Question: I'm developing a game and I've found (<URL> and, to solve it, I need to return the intersection position and size.
'''
for (var i = 0; i < rects.length; i++) {
for (var others = 0; others < rects.length; others++) {
if (others != i) {
if (rects[others].y + rects[others].height >= rects[i].y &&
rects[others].x + rects[others].width >= rects[i].x &&
rects[others].x <= rects[i].x + rects[i].width &&
rects[others].y <= rects[i].y + rects[i].height) {
// They're intersecting!
intery = 0; // Intersection Y
interx = 0; // Intersection X
interw = 0; // Intersection Width
interh = 0; // Intersection Height
}
}
}
}
'''

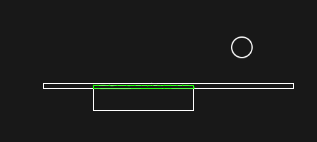
Answer: A Demo: <URL>
If you have 2 rects defined like this:

'''
var r1={
x:40,
y:40,
w:50,
h:30,
}
var r2={
x:60,
y:60,
w:50,
h:30,
}
'''
Then you can calculate their intersection rectangle (if any) like this:

'''
function intersectingRect(r1,r2){
var x=Math.max(r1.x,r2.x);
var y=Math.max(r1.y,r2.y);
var xx=Math.min(r1.x+r1.w,r2.x+r2.w);
var yy=Math.min(r1.y+r1.h,r2.y+r2.h);
return({x:x,y:y,w:xx-x,h:yy-y});
}
'''
If you have a circle defined like this:
'''
var c={
x:50,
y:50,
r:15
}
'''
Then you can determine if the circle and rectangle are colliding like this:
'''
function RectCircleColliding(circle,rect){
var distX = Math.abs(circle.x - rect.x-rect.w/2);
var distY = Math.abs(circle.y - rect.y-rect.h/2);
if (distX > (rect.w/2 + circle.r)) { return false; }
if (distY > (rect.h/2 + circle.r)) { return false; }
if (distX <= (rect.w/2)) { return true; }
if (distY <= (rect.h/2)) { return true; }
var dx=distX-rect.w/2;
var dy=distY-rect.h/2;
return (dx*dx+dy*dy<=(circle.r*circle.r));
}
'''